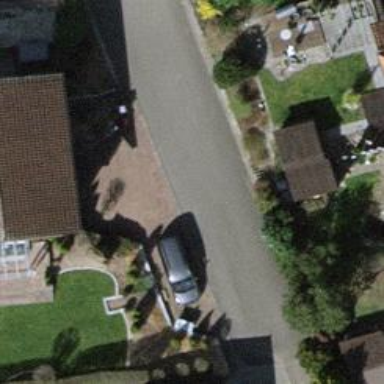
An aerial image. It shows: Living street.